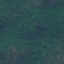
Land use / land cover: Forest